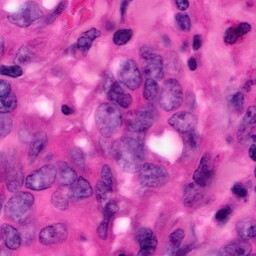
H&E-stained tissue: Pancreatic